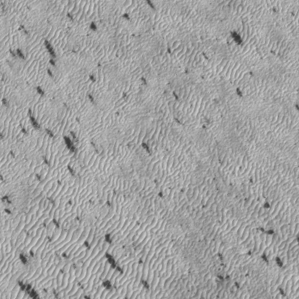
Label: frost